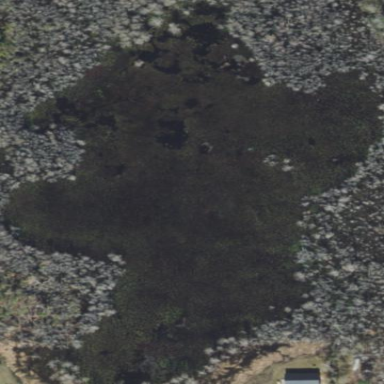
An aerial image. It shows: Marsh wetland.